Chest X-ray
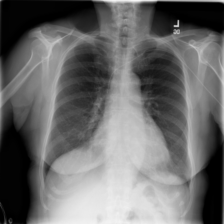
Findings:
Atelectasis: negative
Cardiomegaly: negative
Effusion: negative
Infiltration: negative
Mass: negative
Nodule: negative
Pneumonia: negative
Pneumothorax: negative
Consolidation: negative
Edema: negative
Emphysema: negative
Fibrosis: negative
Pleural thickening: negative
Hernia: negative